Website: bh-photo
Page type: address-validator
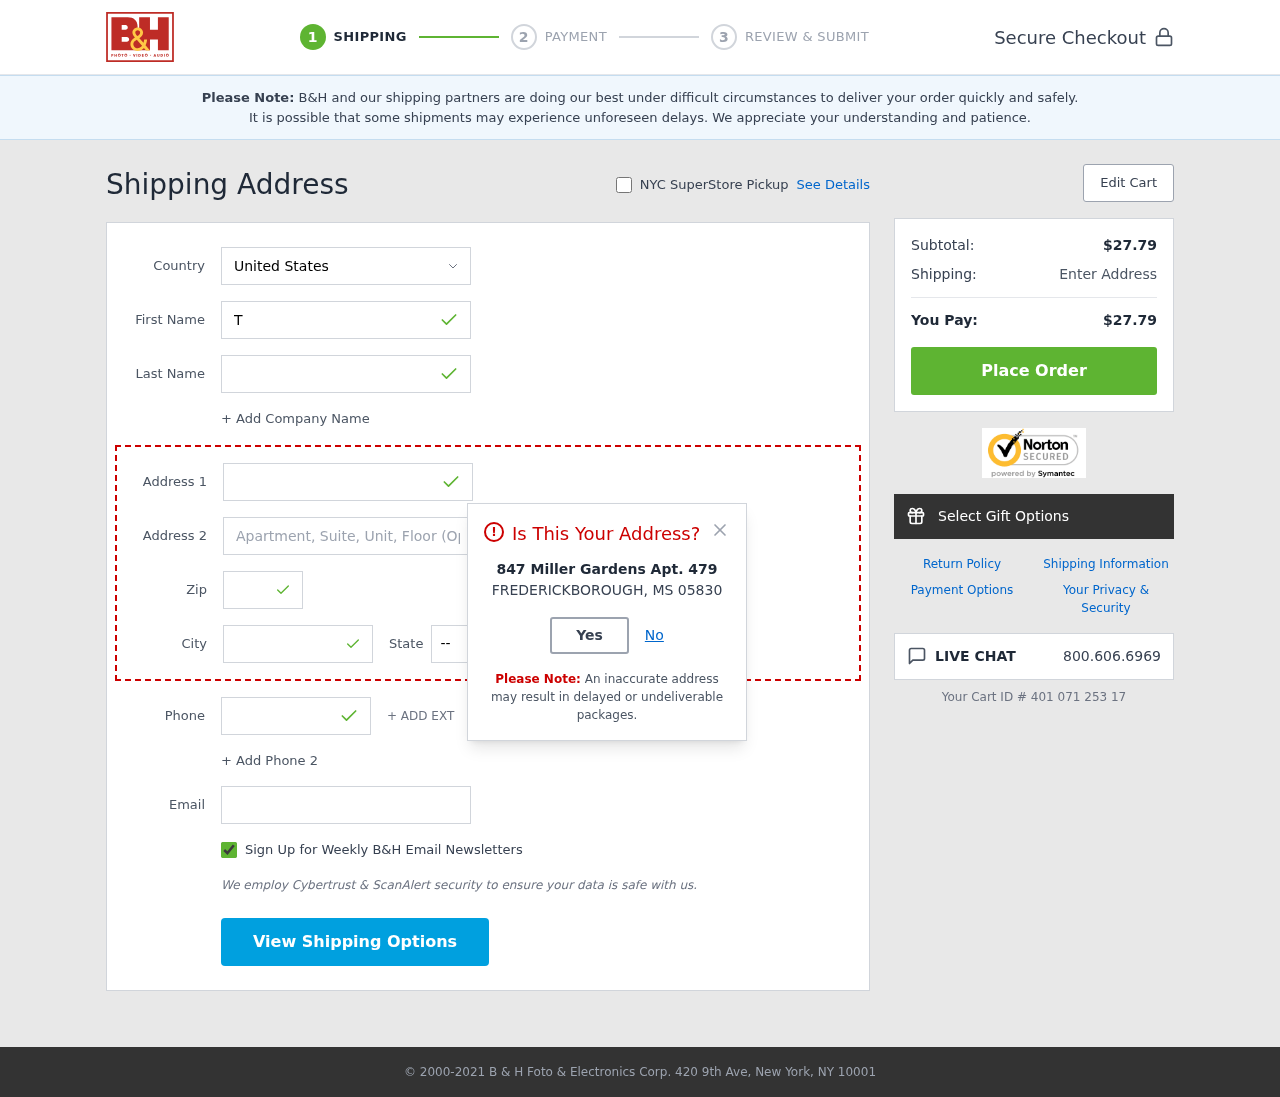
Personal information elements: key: PII_CITY
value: Frederickborough
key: PII_COUNTRY
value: United States
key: PII_EMAIL
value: terryromero@yahoo.com
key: PII_FIRSTNAME
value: Terry
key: PII_LASTNAME
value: Romero
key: PII_PHONE
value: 5959212942
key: PII_POSTCODE
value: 05830
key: PII_STATE_ABBR
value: MS
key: PII_STREET
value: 847 Miller Gardens Apt. 479
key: PII_CITY_MODAL
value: FREDERICKBOROUGH
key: PII_POSTCODE_FULL
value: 05830
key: PII_POSTCODE_NUMERIC
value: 5830
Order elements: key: ORDER_SUBTOTAL
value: $27.79
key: ORDER_TOTAL
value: $27.79
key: ORDER_ID
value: Your Cart ID # 401 071 253 17